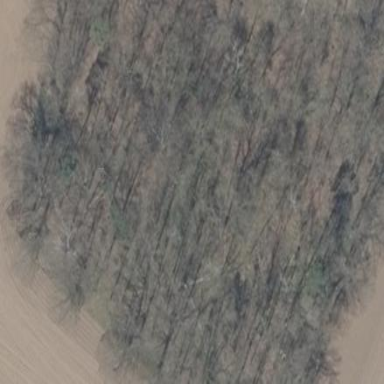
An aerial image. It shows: Forest with mixed types of leaves.